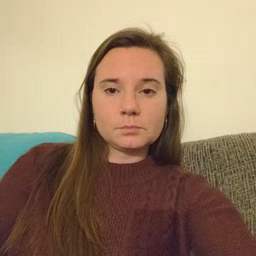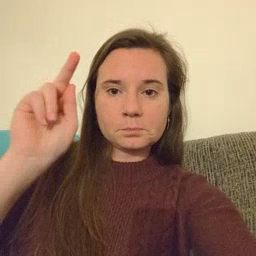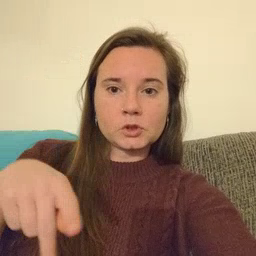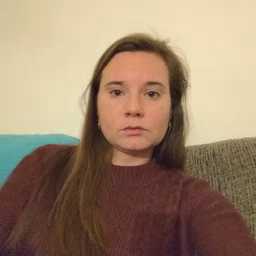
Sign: person